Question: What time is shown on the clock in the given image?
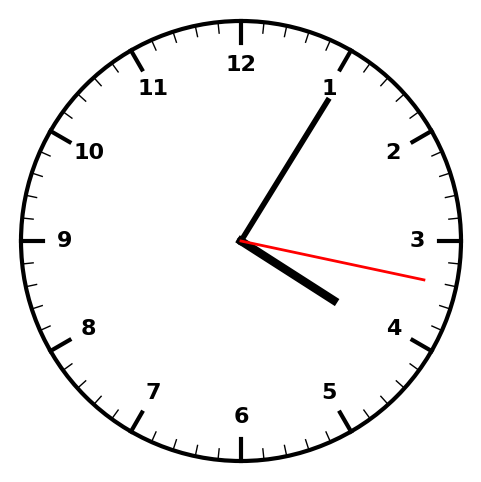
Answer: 04:05:17